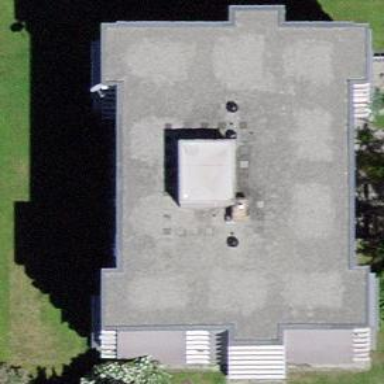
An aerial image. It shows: Building with apartments and flat roof.